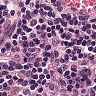
Metastatic tissue present: no